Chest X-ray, AP view. Patient: 30 years old, sex M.
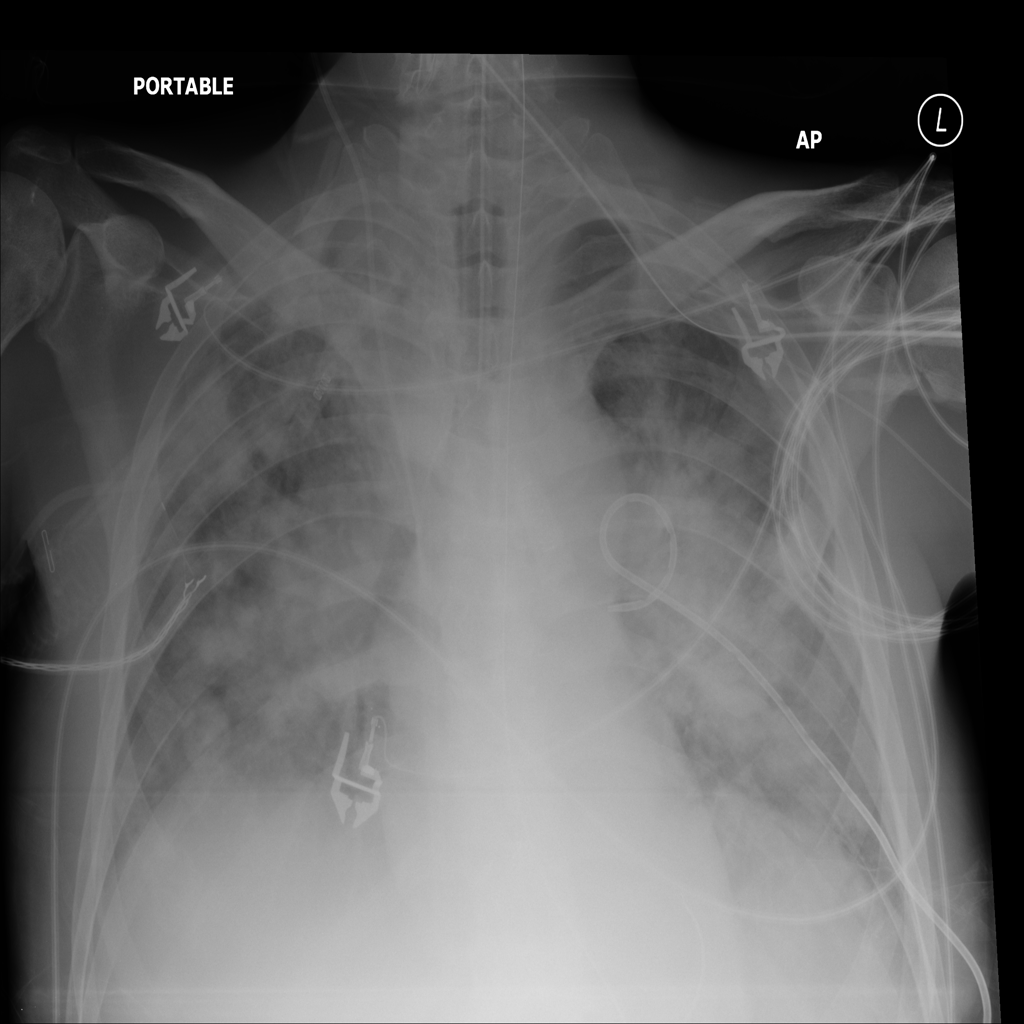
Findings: Mass